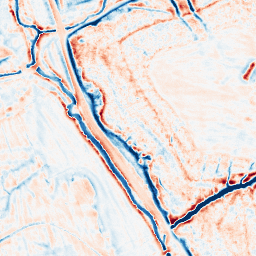
Category: edge_preserving
Decomposition family: bilateral
Decomposition parameters: d: 15
sigma_color: 75
sigma_space: 25
Upsampling method: bicubic_3x
Upsampling parameters: scale: 3
Upsampling scale: 3